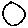
Label: circle